Question: So I'm plotting about 80k records in CorePlot and it is kind of slow. I realized, however, that the pixel density of my graph zoomed out is obviously not 80k pixels. I'd like to be able to preform a data reduction on my data depending on zoom range so I have no more than 1 point per pixel but I'm having trouble determining how to find out the frame size of the plot area.
Is there a way to do this programmatically. What i've done is save a screen shot of the graph from the iPhone simulator and trace out the graph area by hand and I come up with about: 1760x1116
I'd love to know if there is a way to do this from code.

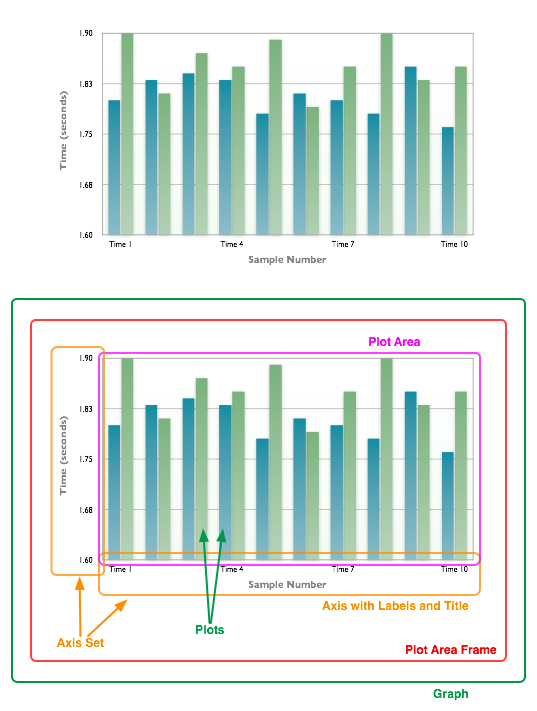
Answer: The plot area (and many other parts of a Core Plot graph) are 'CALayer' objects. Get the 'bounds' of that layer and inspect the 'size' field. If you have a reference to a plot, you can use this:
'''
CGSize plotAreaSize = plot.plotArea.bounds.size;
'''
If not, you can also get to the plot area from the graph:
'''
CGSize plotAreaSize = graph.plotAreaFrame.plotArea.bounds.size;
'''